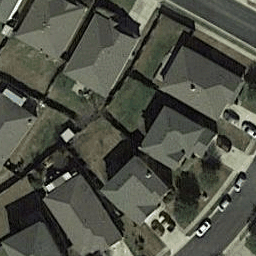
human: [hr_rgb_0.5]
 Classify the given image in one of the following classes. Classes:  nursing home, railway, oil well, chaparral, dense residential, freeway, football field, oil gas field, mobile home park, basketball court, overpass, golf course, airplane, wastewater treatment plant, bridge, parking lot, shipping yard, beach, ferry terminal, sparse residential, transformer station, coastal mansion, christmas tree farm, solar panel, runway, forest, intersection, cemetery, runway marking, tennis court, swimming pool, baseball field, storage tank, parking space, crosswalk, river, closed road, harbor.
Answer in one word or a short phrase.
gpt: dense residential